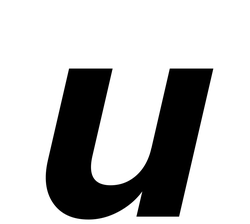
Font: InstrumentSans-Italic_Bold_Italic